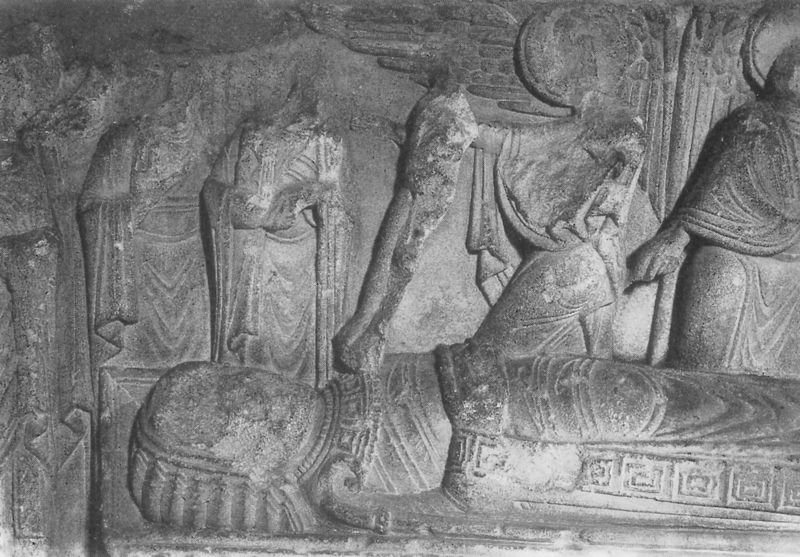
Titel: Hilariusdenkmal
Standort: Poitiers, St.-Hilaire-de-la-Celle (EU - F)
Schlagwörter: flügel, menschen, muster, stein, tod, tot, toter, hände, gewand, mantel, engel, relief, könig, bordüre, gefaltet, antike, liegende, rom, heiligenschein, sarg, grab, grav, leichnam, griechisch, zerstört, gesichtslos, mäander, ägyptisch, ägypten, sarkophag, beschädigt, frühchristlich, angeschlagen, mumie, ohne gesicht, beerdingung